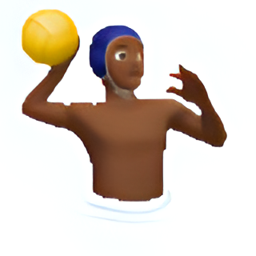
Name: water polo
Emoji: 🤽🏾
Group: People & Body
Sub-group: person-sport